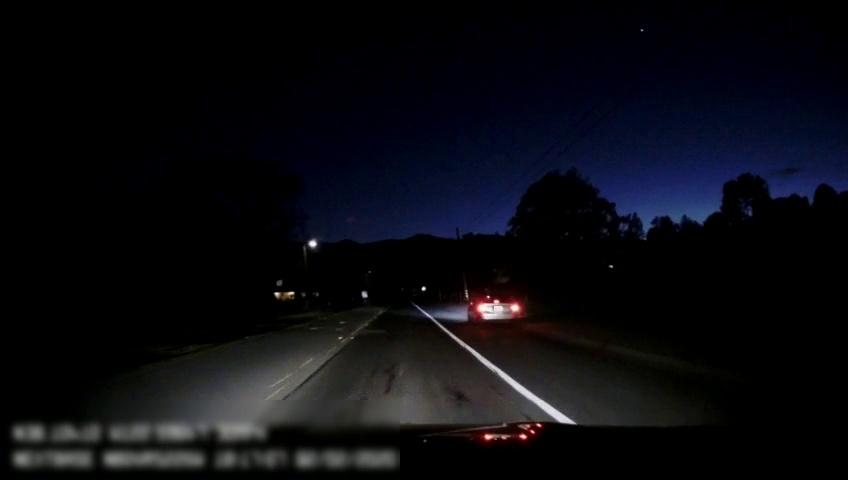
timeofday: Night
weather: Other
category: Drivable Space
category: Vehicles | Car
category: Lanes | Alternate Lane
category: Lanes | Alternate Lane